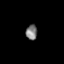
Tissue: prostate
Cell type: T cells
Senescence score: 0.7118
Nuclear area (px): 165
Mean DAPI intensity: 127.879